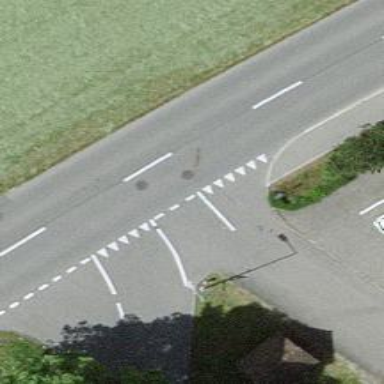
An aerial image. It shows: Secondary road with asphalt surface.